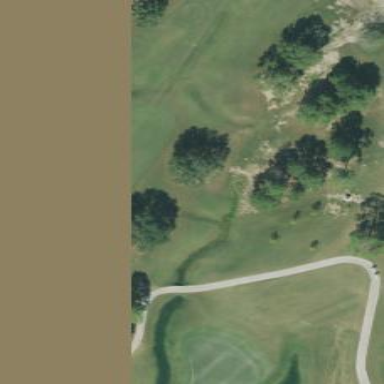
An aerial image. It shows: Grassy area designated as golf fairway.